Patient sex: F
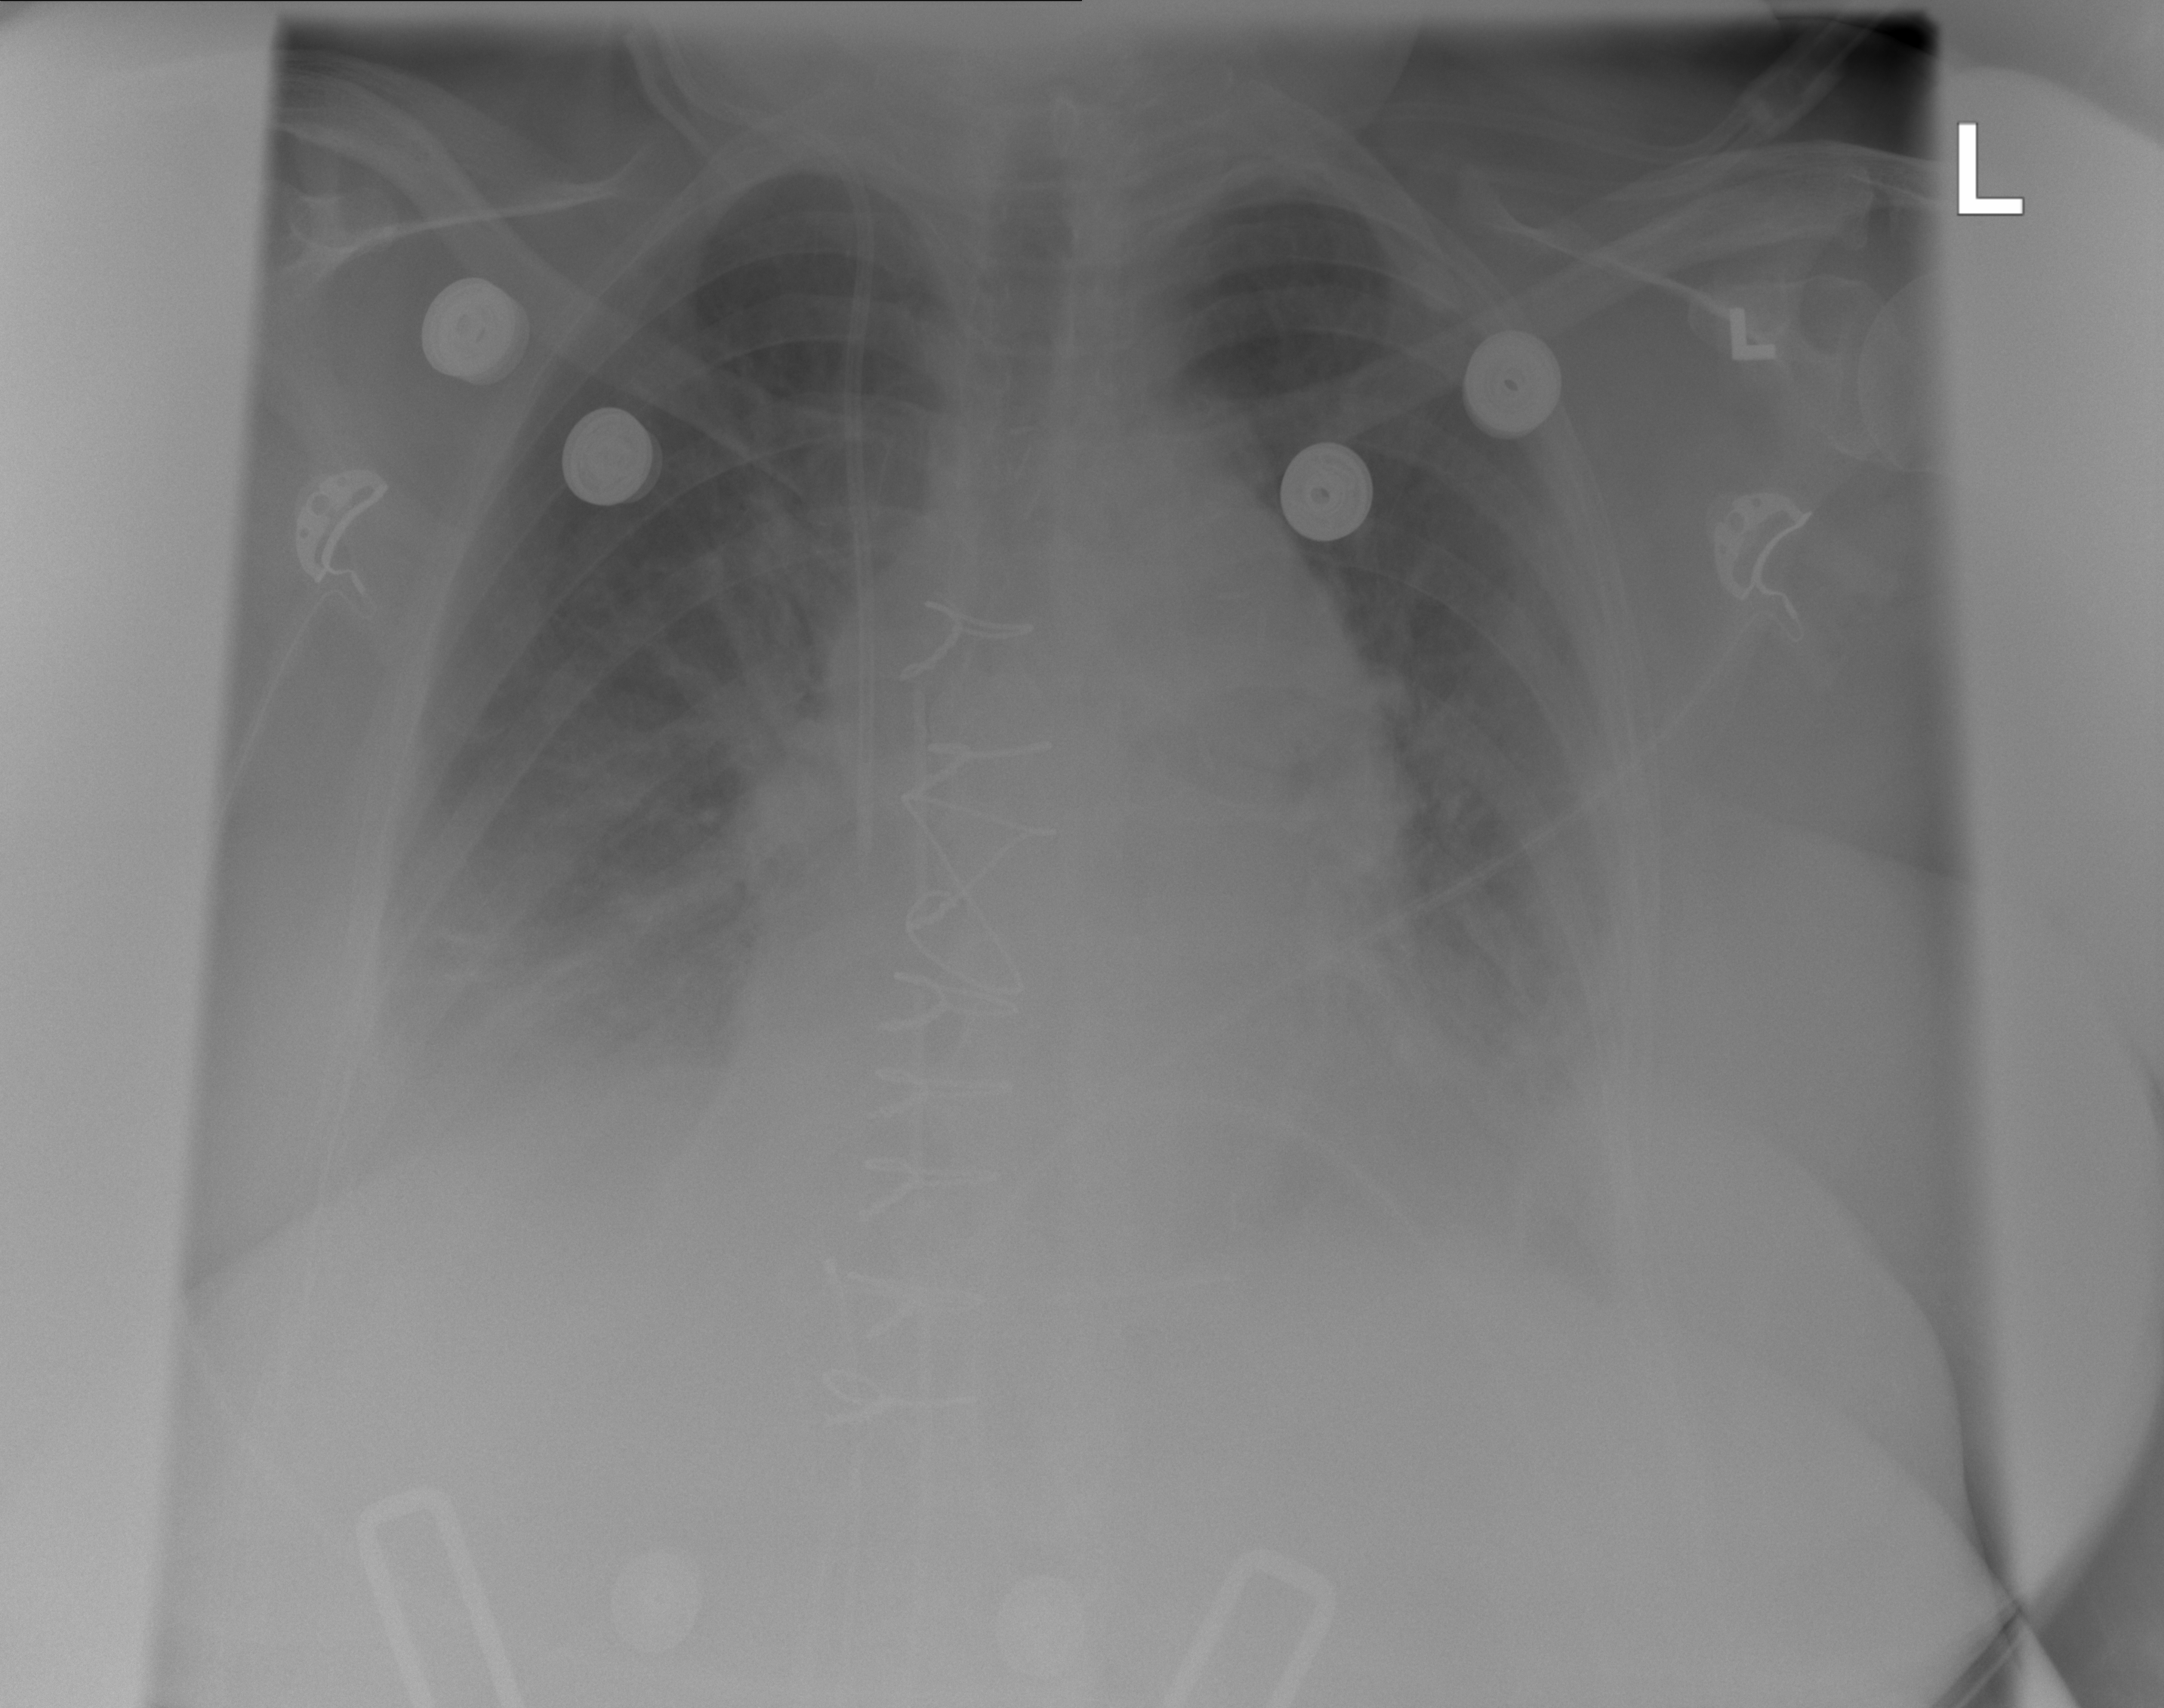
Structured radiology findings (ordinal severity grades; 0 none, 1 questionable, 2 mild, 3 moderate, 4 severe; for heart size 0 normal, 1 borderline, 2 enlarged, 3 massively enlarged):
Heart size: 2
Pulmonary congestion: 0
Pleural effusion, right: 2
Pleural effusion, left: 2
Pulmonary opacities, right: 0
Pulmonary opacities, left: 0
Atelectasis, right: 2
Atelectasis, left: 2